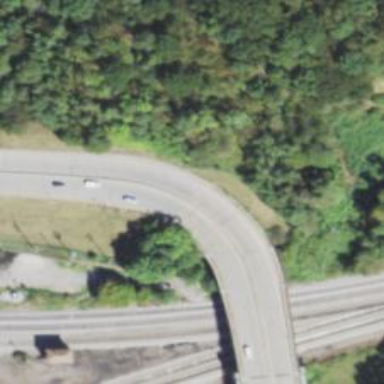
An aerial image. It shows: Primary highway that is also expressway.